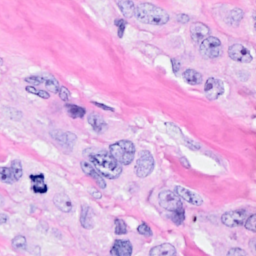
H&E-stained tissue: Breast